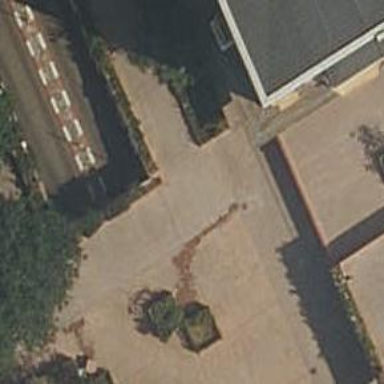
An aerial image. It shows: Parking entrance.